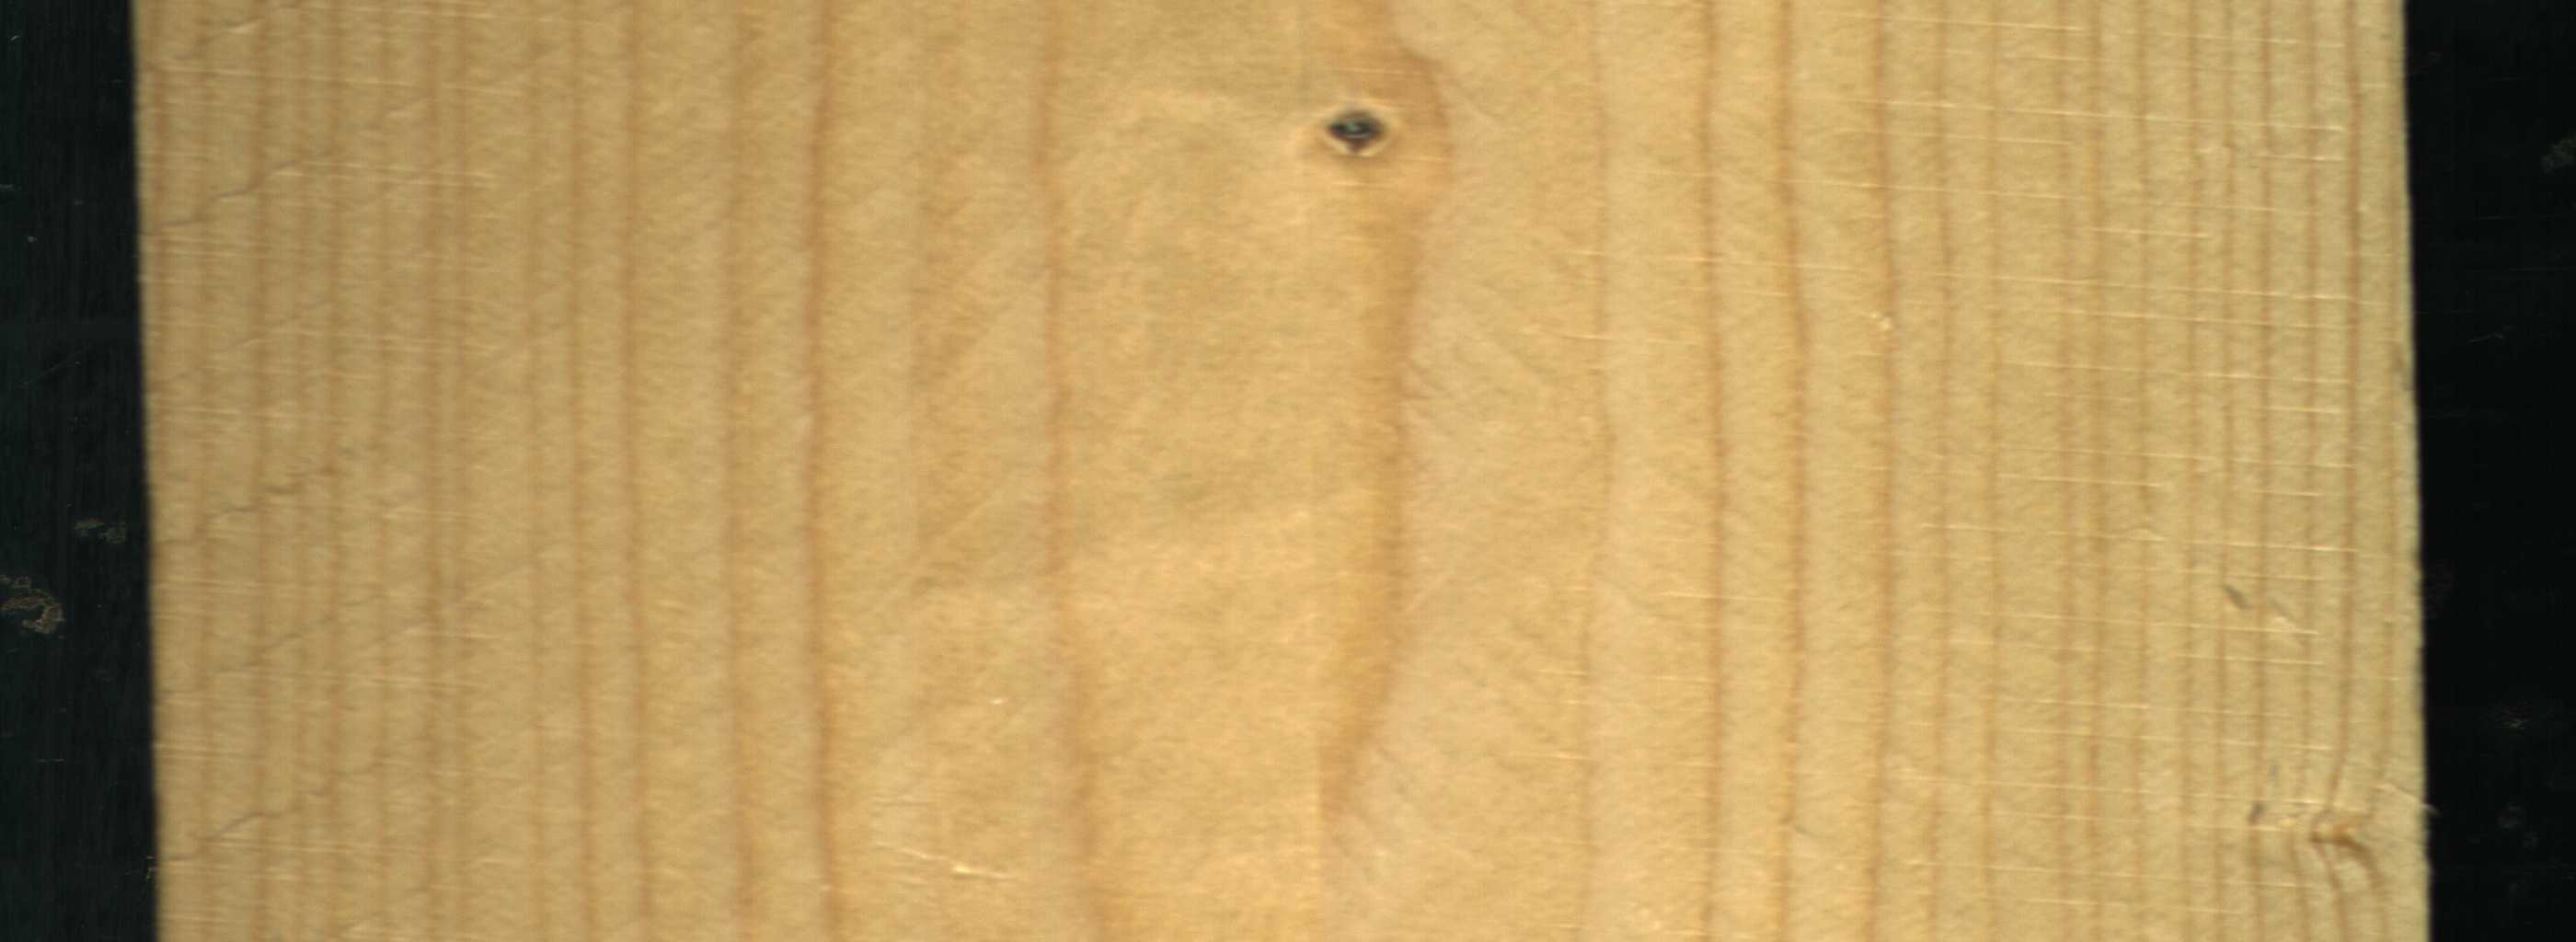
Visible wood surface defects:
Live_Knot